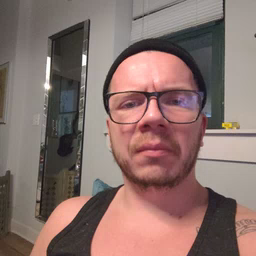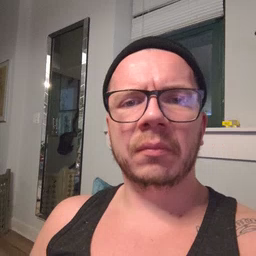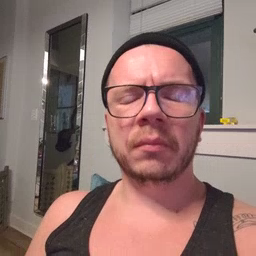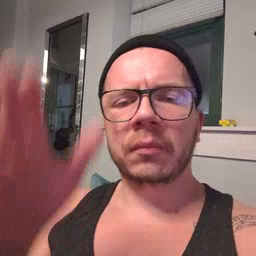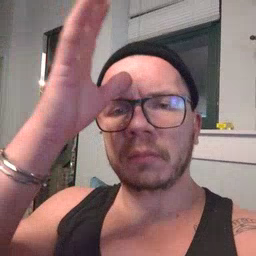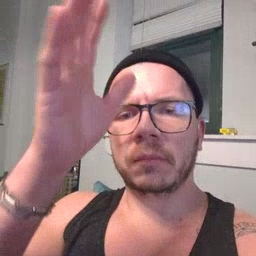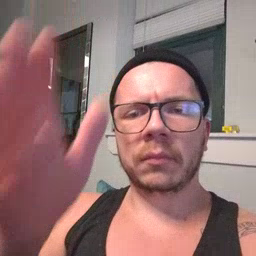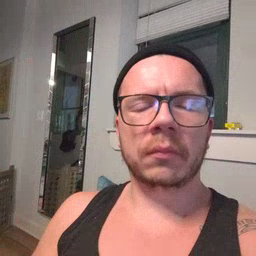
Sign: grandpa